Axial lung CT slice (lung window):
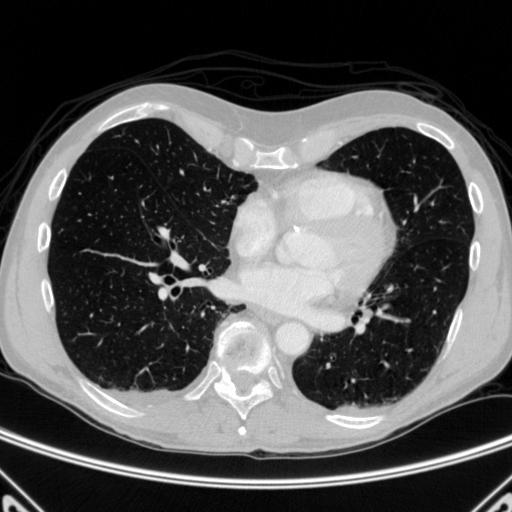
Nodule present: no